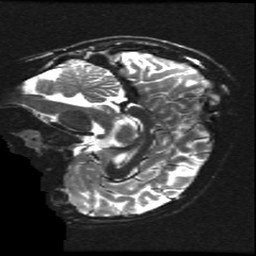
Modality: T2w
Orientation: sagittal
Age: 12
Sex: male
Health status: ill
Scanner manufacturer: ge
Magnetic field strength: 3 T
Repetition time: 7.5 s
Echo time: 0.1015 s